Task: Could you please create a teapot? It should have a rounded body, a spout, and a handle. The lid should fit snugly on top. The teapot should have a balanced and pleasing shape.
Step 163:
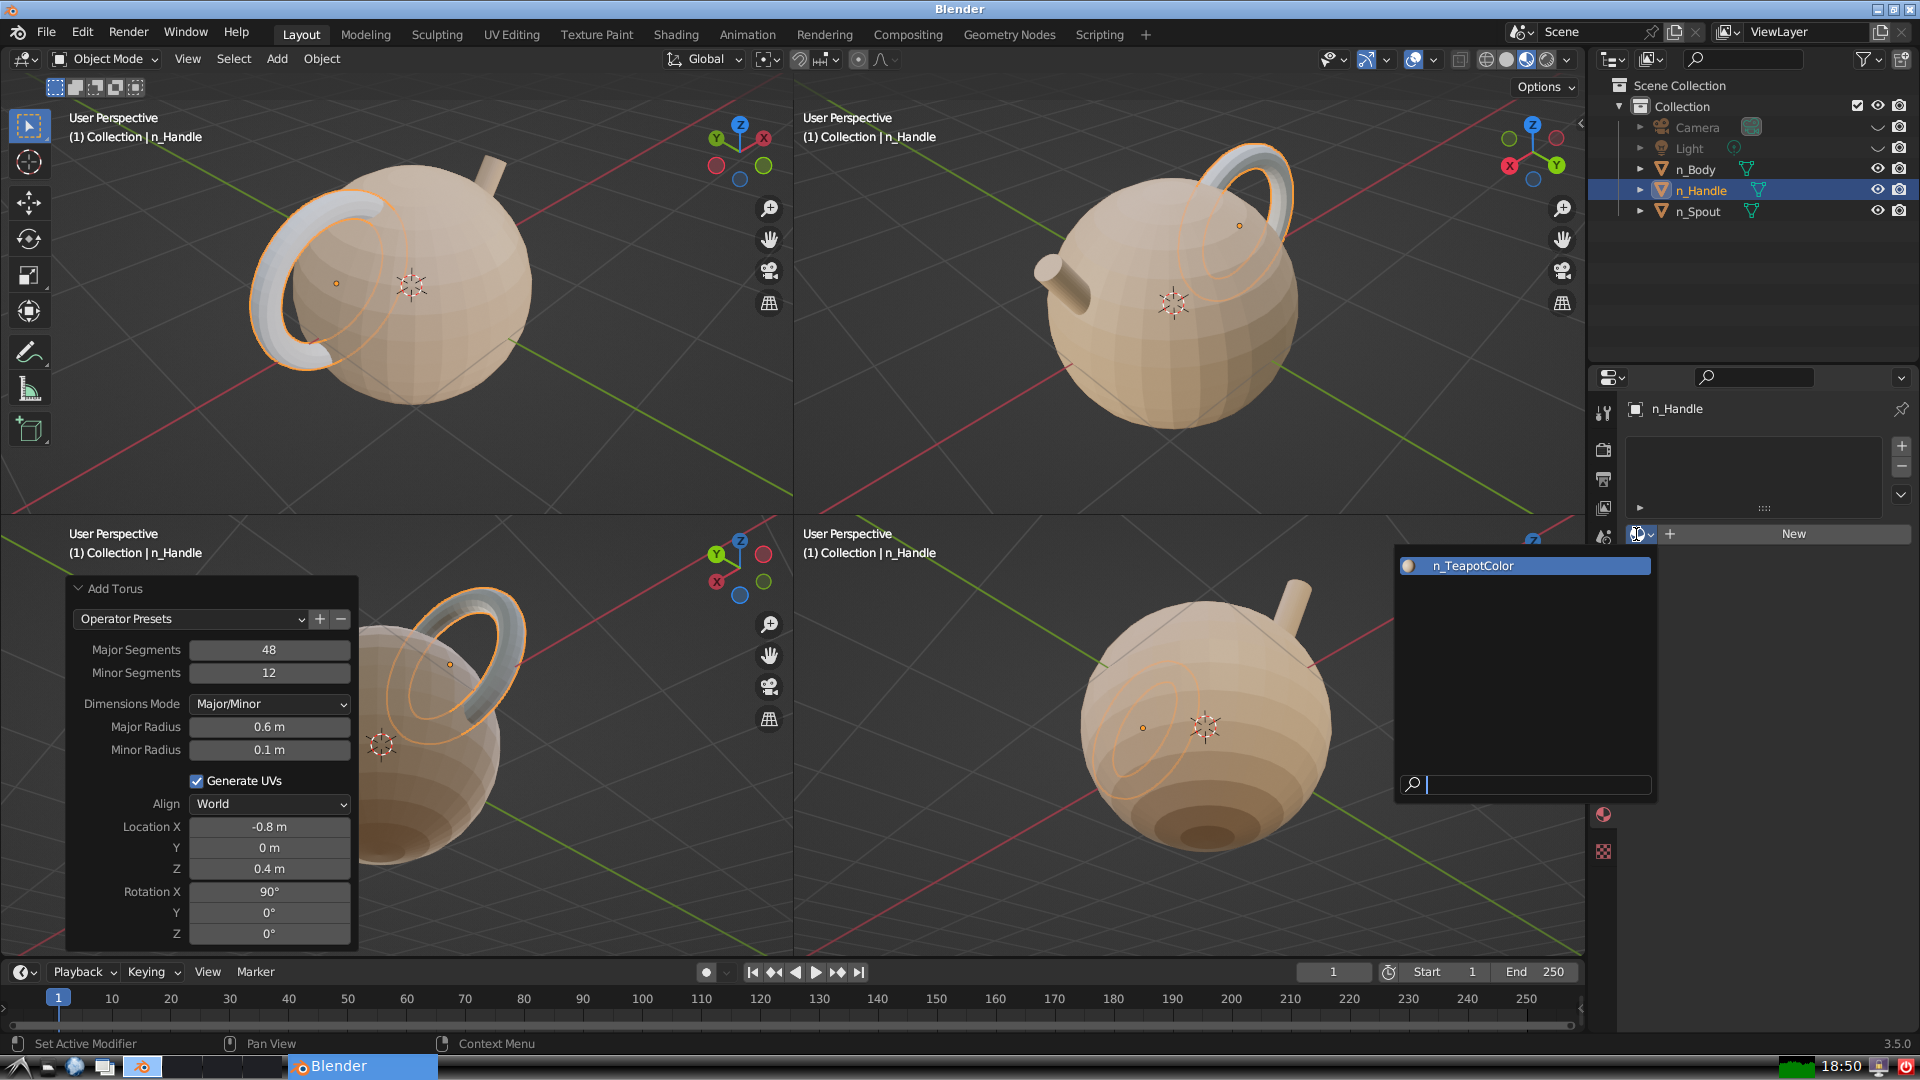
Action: input_text: n_TeapotColor